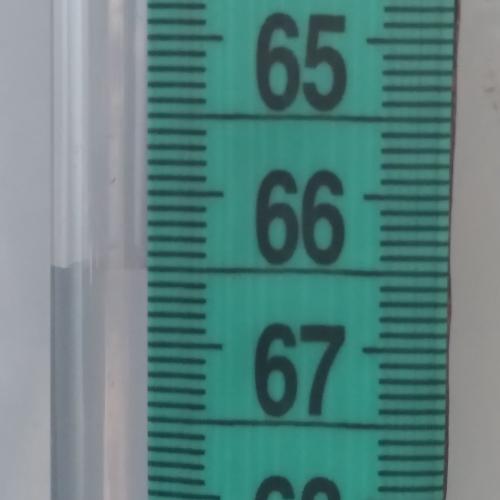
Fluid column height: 66.5 cm